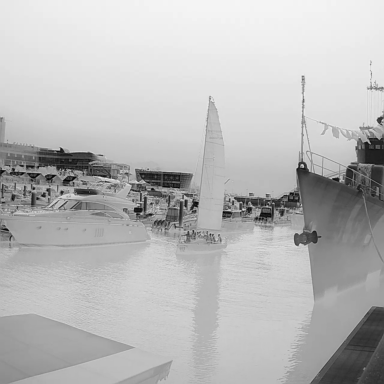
There are six objects shown in the infrared image, including four canoes, a sailboat, and a bulk_carrier.